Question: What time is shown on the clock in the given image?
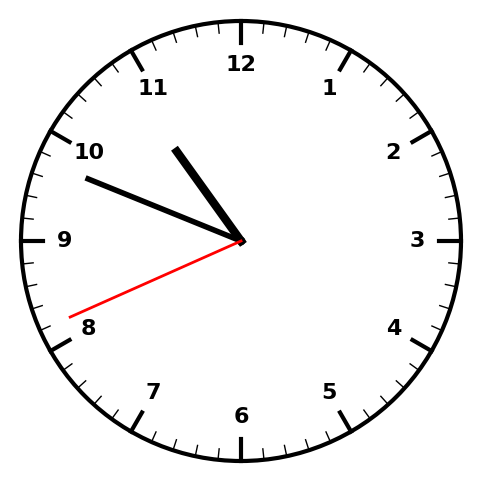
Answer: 10:48:41